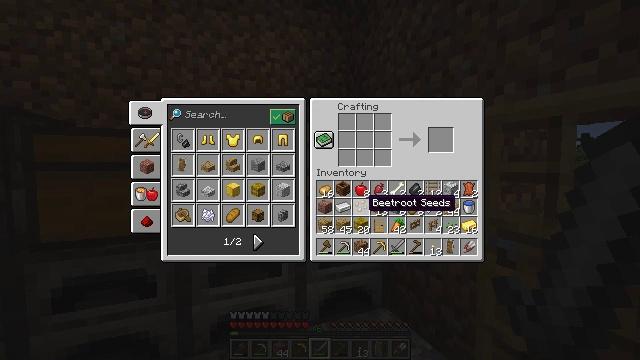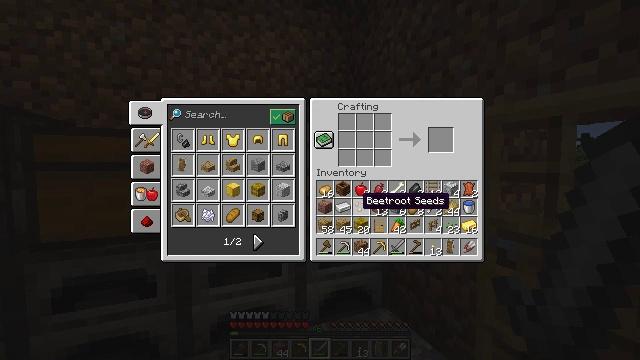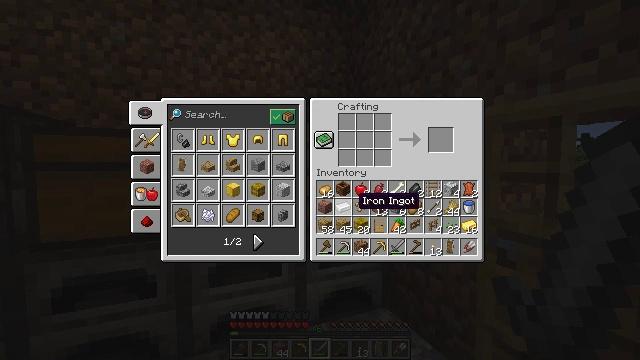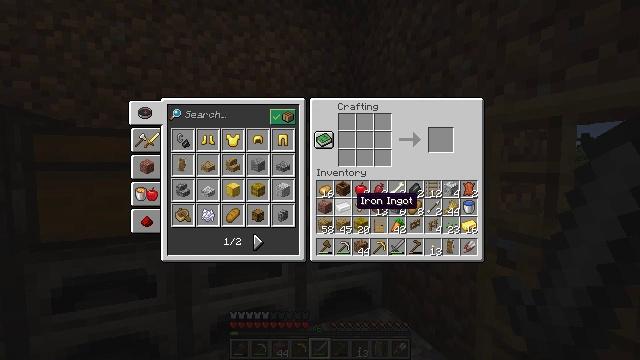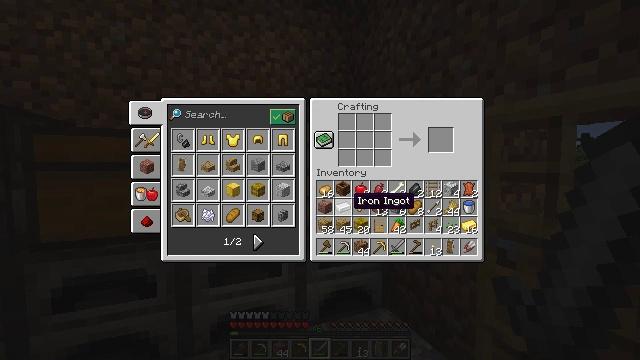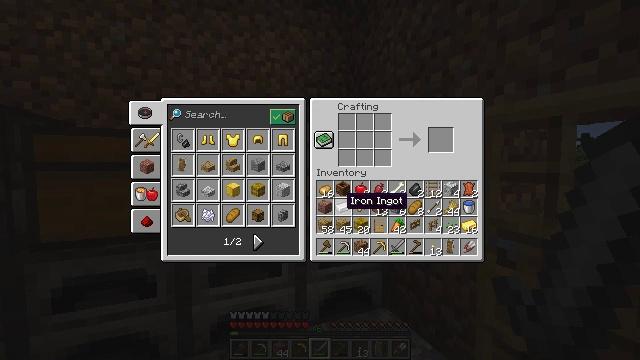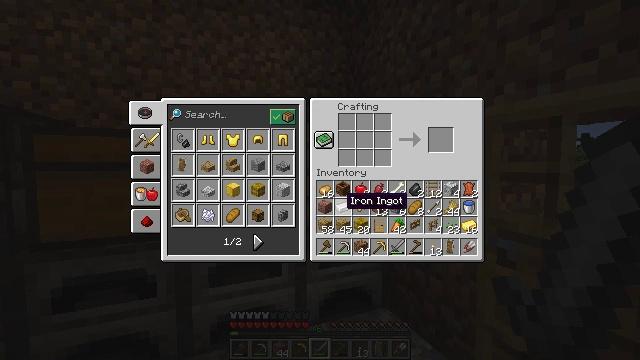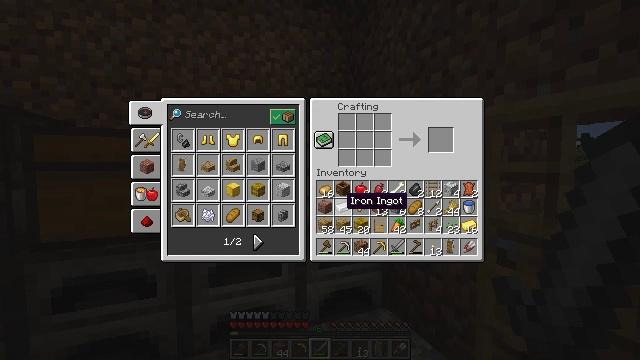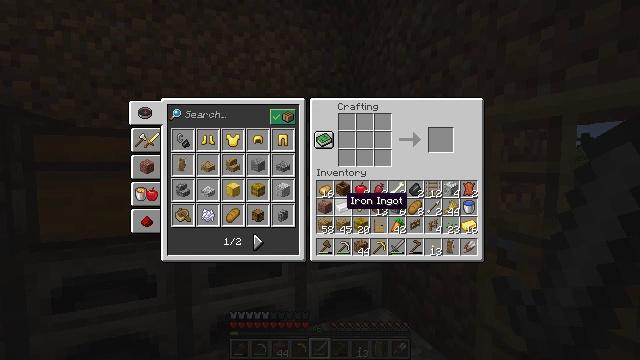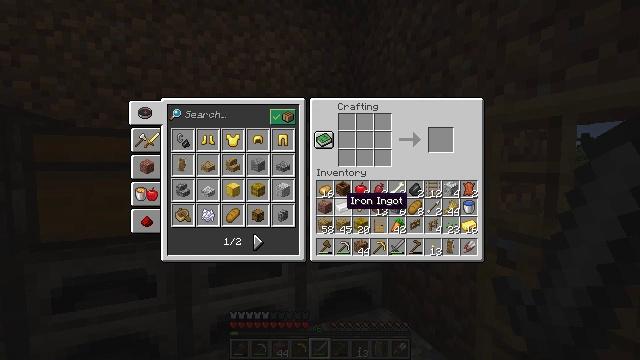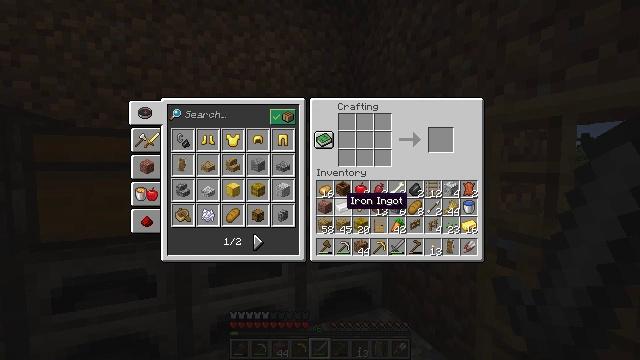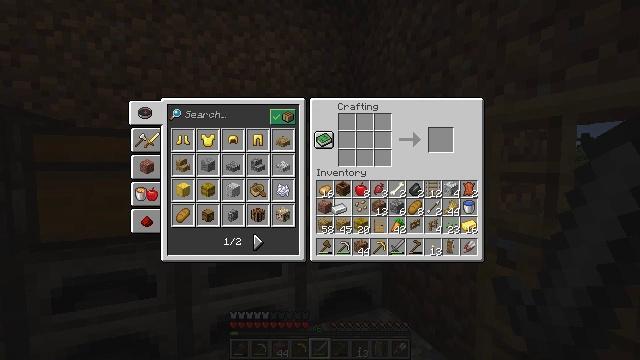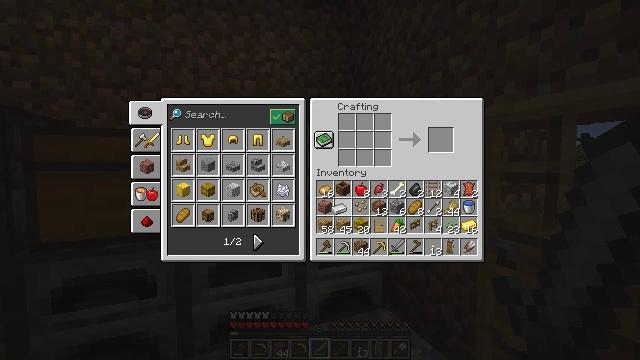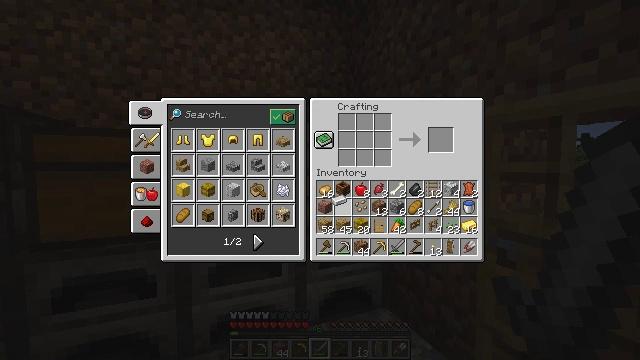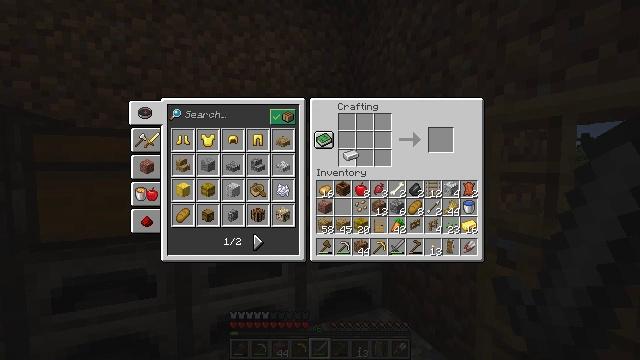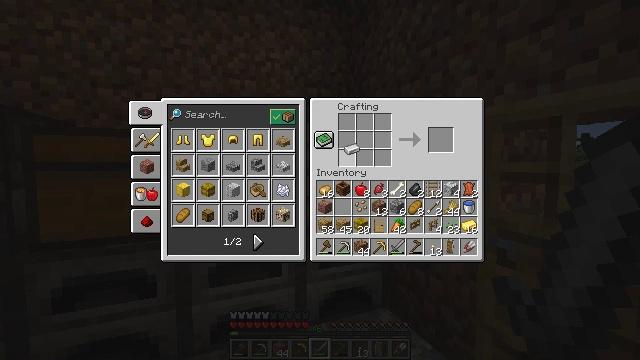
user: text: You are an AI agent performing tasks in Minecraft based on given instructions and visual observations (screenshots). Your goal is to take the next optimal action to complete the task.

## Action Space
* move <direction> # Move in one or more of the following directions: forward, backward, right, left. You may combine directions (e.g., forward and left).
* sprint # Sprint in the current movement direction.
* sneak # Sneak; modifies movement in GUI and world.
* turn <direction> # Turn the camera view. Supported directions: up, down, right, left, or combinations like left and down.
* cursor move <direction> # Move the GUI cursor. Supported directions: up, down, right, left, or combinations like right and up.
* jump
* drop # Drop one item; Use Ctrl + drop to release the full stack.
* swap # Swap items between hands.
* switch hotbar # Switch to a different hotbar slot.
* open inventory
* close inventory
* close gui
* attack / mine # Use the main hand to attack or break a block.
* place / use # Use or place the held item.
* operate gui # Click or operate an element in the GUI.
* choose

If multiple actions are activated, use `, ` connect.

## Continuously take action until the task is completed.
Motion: motion action
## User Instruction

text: Break the dirt block.
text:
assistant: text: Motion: no_op
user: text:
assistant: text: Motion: no_op
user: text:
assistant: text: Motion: no_op
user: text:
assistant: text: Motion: no_op
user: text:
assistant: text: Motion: turn left
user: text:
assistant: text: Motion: no_op
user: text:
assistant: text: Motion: no_op
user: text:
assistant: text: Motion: no_op
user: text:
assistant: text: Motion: no_op
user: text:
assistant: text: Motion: no_op
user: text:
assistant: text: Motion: attack / mine
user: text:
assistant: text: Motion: attack / mine
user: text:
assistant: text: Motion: turn up, attack / mine
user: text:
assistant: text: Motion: turn right and up
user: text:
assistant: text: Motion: no_op
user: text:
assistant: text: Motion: no_op
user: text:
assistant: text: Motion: turn up
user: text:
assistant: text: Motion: no_op
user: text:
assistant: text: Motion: no_op
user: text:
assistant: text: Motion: no_op
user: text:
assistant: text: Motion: no_op
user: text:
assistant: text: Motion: no_op
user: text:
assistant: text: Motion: no_op
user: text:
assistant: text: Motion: no_op
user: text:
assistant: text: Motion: no_op
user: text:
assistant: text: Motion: no_op
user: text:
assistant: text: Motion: no_op
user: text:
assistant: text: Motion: no_op
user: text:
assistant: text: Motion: attack / mine
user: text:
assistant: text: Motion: attack / mine